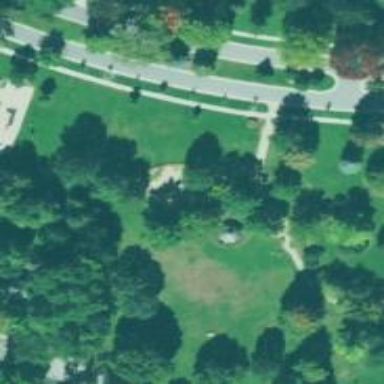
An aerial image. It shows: Disc golf pitch on leisure land.